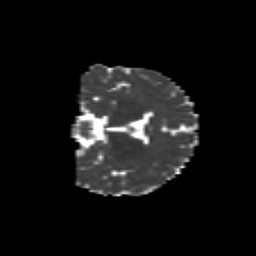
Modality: MD
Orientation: coronal
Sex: female
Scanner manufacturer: siemens
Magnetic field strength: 3 T
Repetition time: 5 s
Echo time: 0.071 s